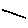
Label: line